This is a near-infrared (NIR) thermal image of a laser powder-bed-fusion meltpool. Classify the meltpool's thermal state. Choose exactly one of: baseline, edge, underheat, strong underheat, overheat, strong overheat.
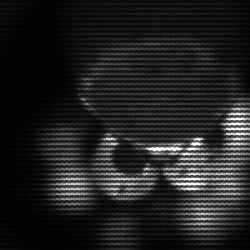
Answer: edge